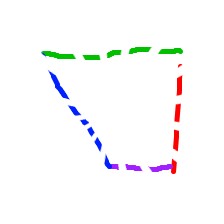
Shape: trapezoid